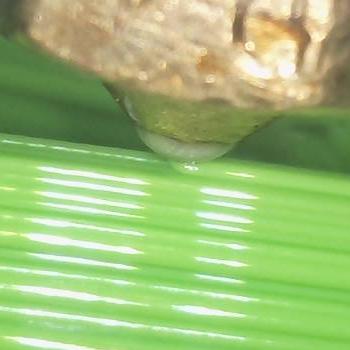
Flow rate: 105%